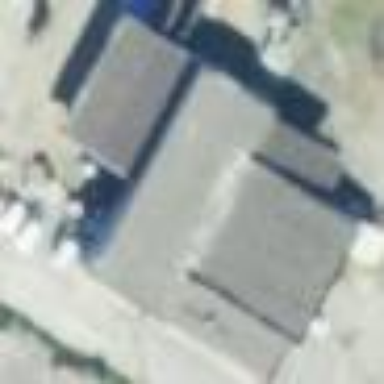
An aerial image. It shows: Commercial building.